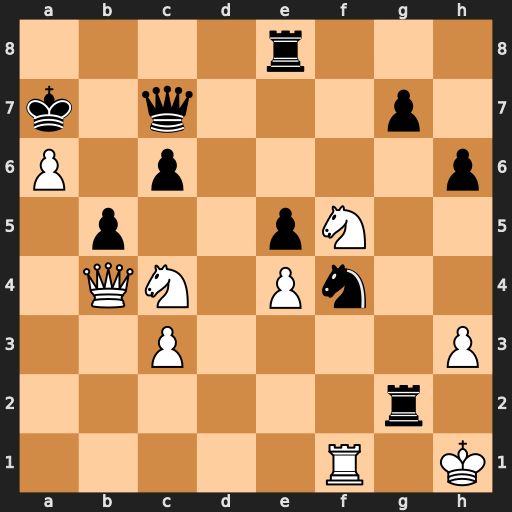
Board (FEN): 4r3/k1q3p1/P1p4p/1p2pN2/1QN1Pn2/2P4P/6r1/5R1K
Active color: w
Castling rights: -
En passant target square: -
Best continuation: Qc5+ Kb8 Ra1 bxc4 Rb1+